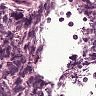
Metastatic tissue present: no